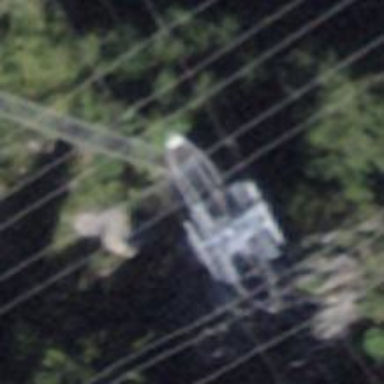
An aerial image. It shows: Pylon used for aerialway.